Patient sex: M
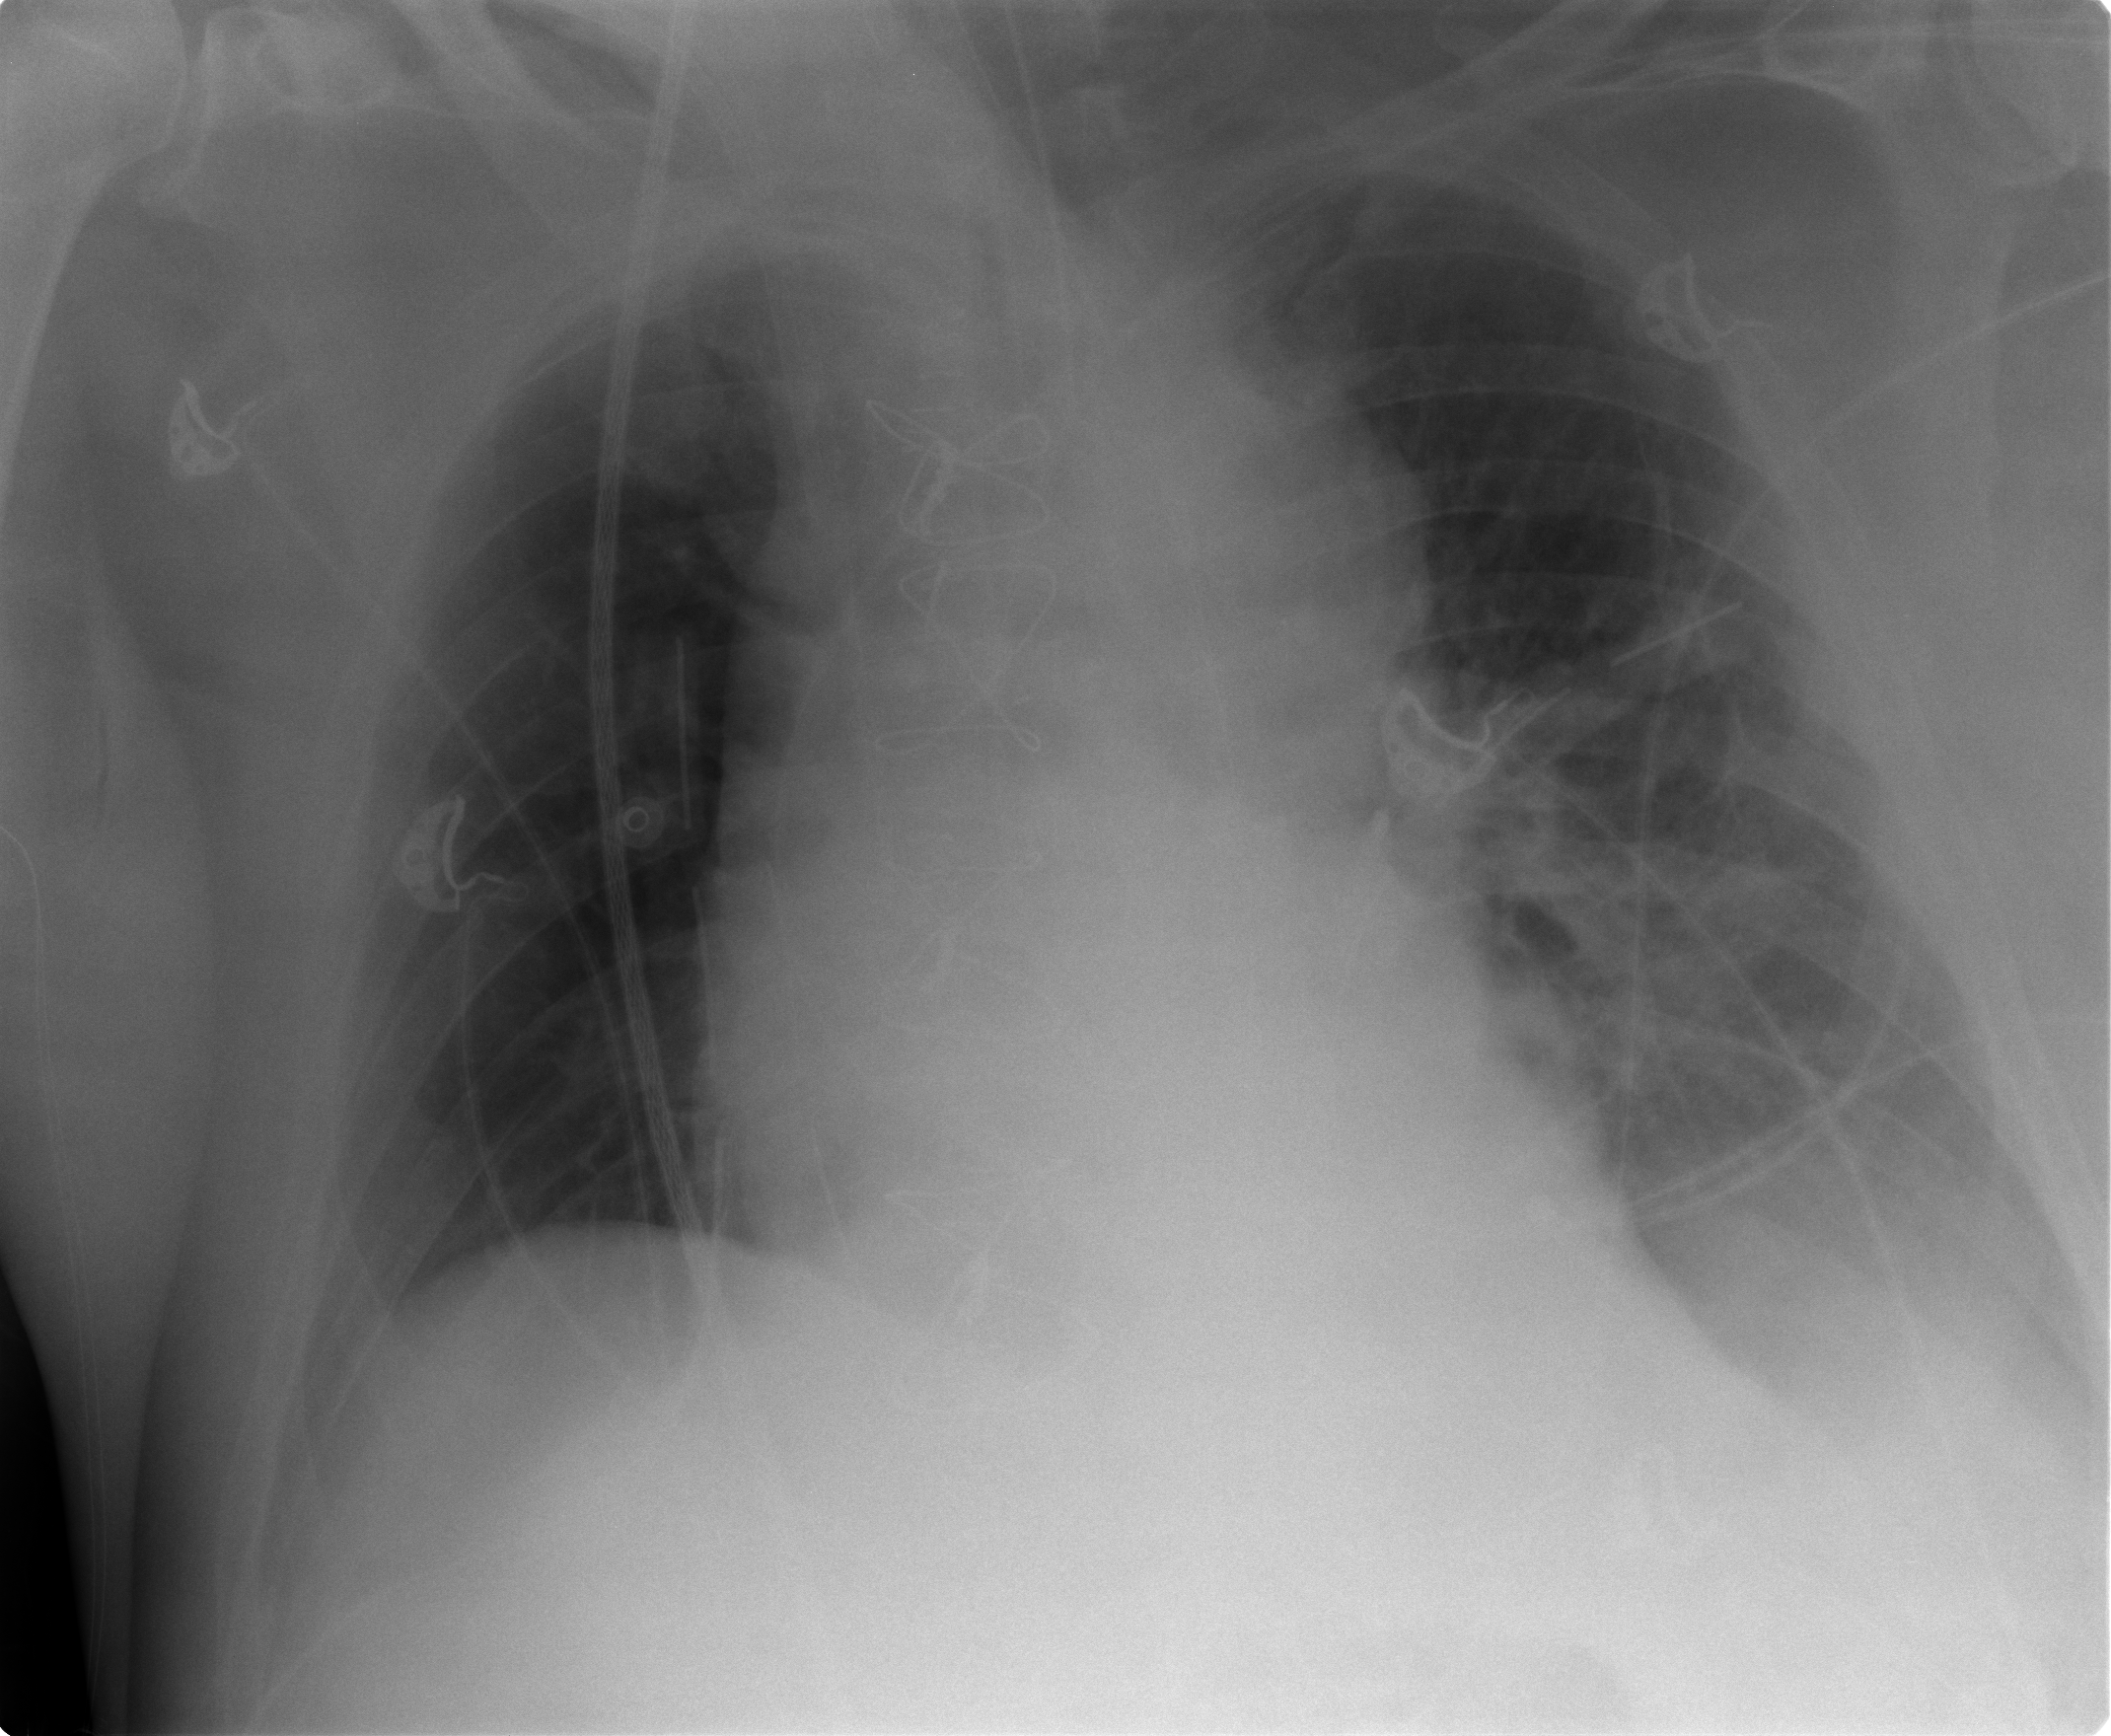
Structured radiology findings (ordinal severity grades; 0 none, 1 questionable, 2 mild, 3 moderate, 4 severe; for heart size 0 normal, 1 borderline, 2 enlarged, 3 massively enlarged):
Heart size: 2
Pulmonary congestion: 1
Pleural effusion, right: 2
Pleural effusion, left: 3
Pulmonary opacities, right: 0
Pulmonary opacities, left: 0
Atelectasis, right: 1
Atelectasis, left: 2